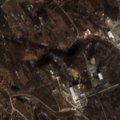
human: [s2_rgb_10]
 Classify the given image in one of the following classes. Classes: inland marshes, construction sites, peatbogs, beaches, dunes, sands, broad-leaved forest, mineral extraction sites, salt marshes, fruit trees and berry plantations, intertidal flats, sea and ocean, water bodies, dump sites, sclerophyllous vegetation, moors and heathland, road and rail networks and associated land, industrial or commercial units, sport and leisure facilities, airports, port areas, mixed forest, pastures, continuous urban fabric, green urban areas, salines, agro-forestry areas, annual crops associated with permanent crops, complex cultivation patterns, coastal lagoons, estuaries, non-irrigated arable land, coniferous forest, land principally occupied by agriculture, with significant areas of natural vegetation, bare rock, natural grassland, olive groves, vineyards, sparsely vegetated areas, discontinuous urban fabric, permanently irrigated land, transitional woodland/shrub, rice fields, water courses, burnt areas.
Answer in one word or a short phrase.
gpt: industrial or commercial units, complex cultivation patterns, land principally occupied by agriculture, with significant areas of natural vegetation, broad-leaved forest